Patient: sex M, age 51
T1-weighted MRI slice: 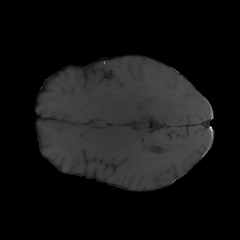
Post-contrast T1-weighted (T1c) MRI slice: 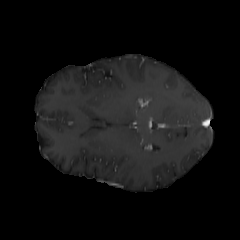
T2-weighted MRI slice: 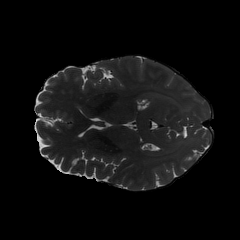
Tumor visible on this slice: no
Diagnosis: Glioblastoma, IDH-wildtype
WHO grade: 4